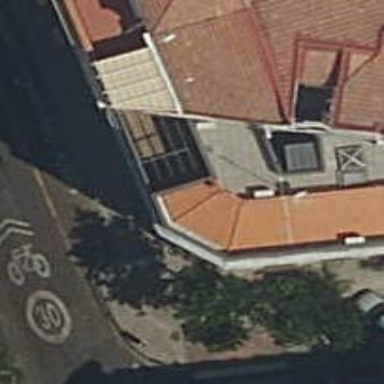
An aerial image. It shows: Cafe.